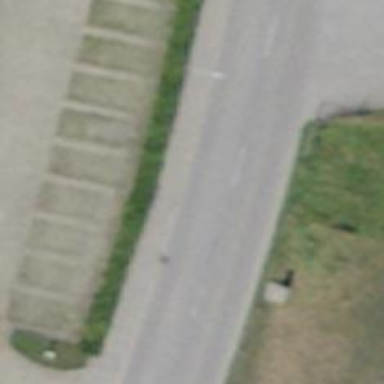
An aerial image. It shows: Unclassified road with asphalt surface.